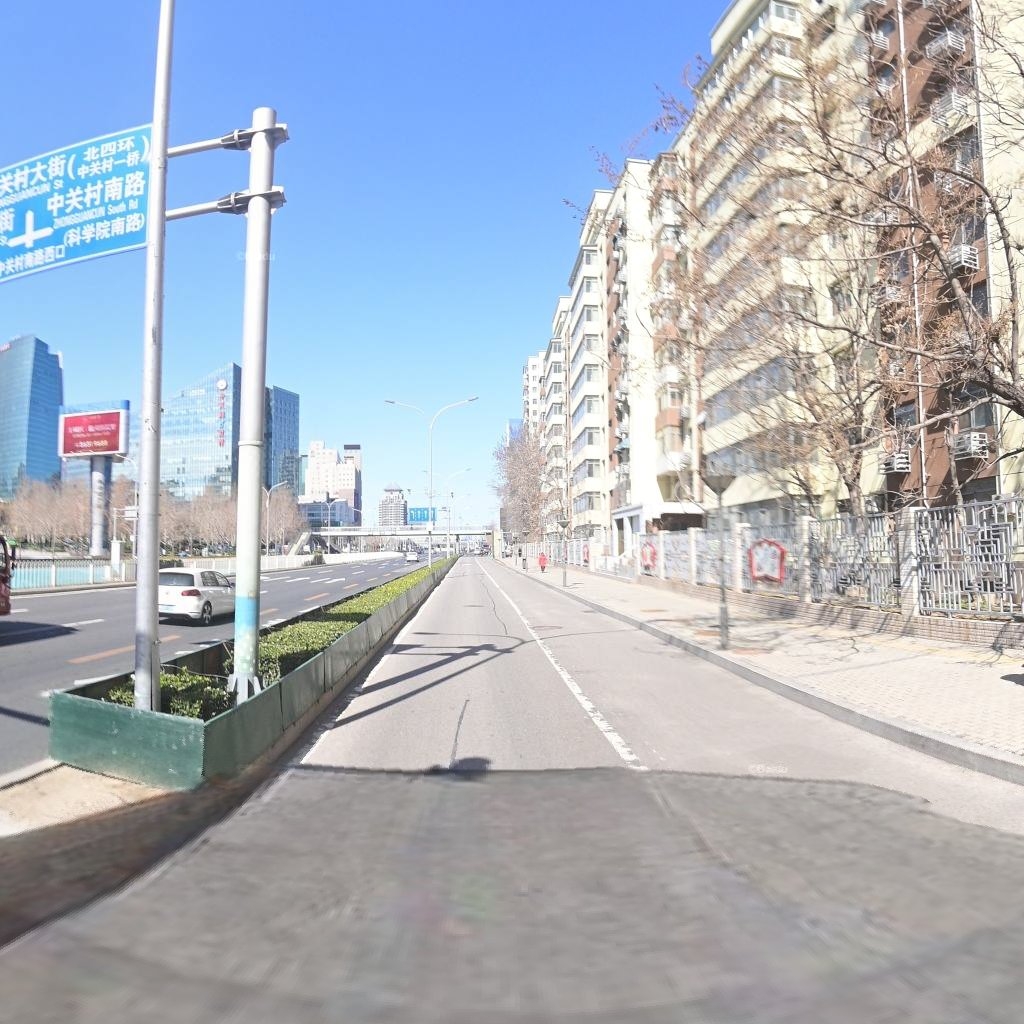
Region: Haidian
Road damage annotations: longitudinal patch, longitudinal patch, manhole cover, manhole cover, manhole cover, manhole cover